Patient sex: M
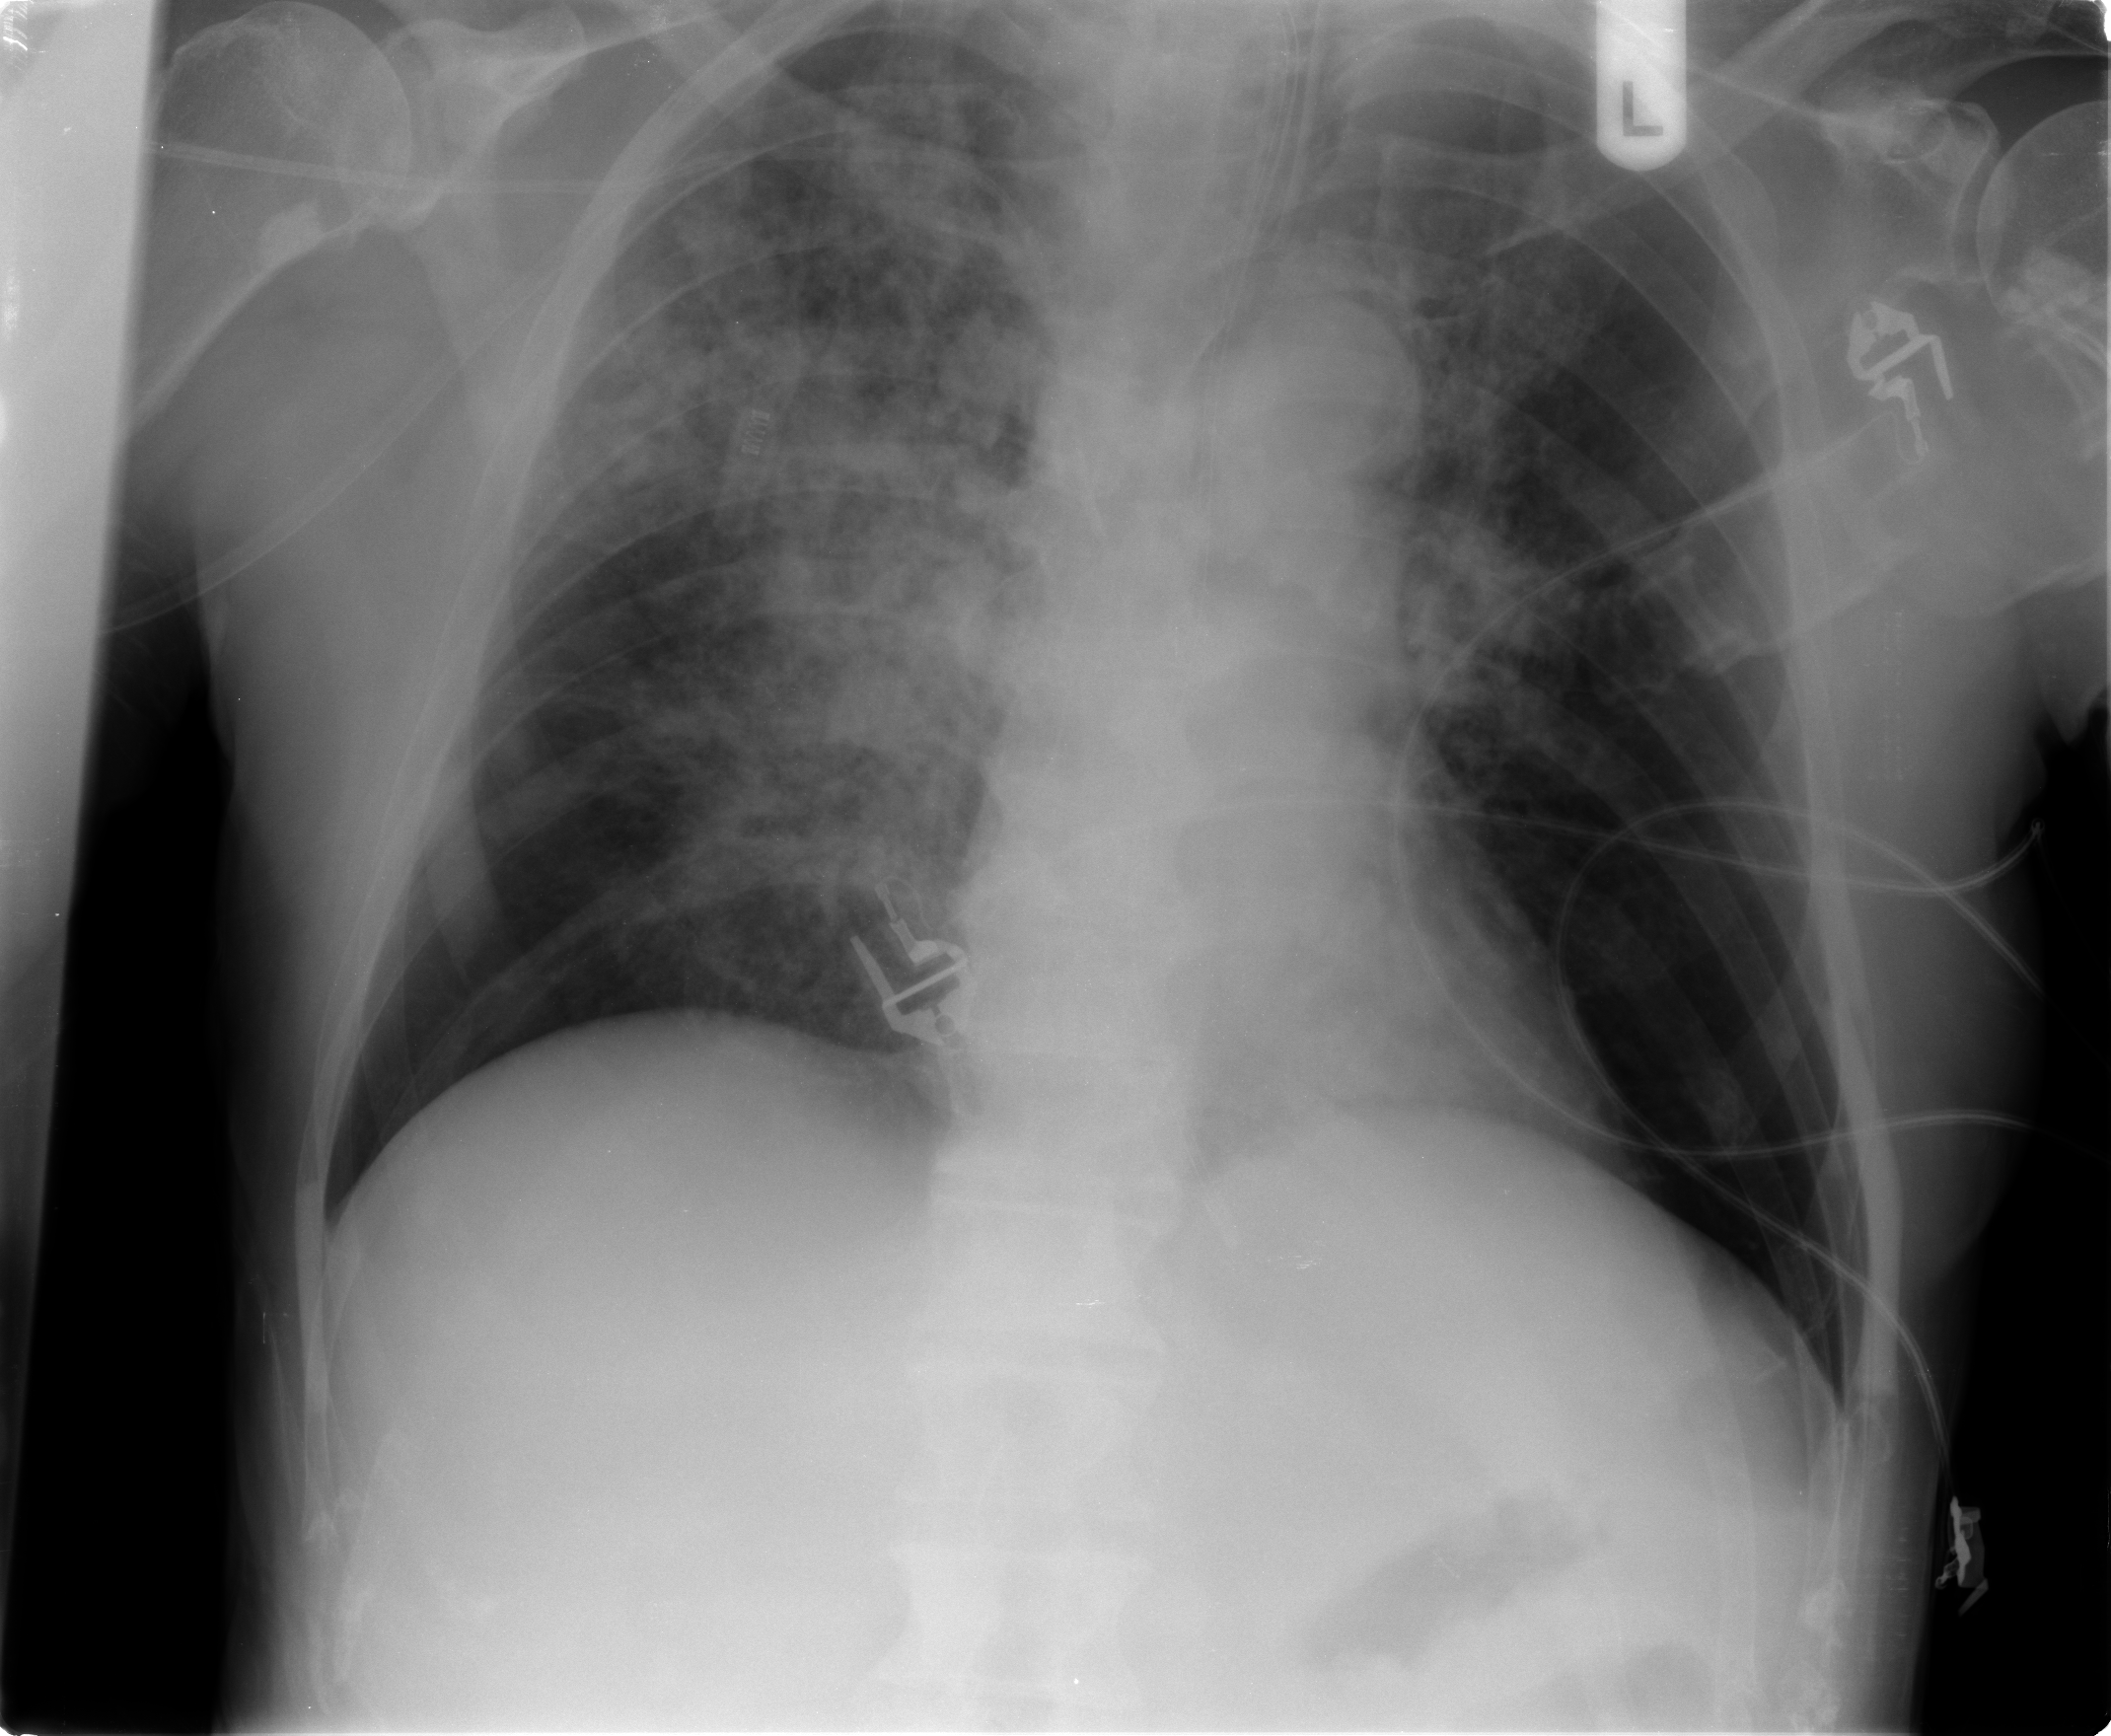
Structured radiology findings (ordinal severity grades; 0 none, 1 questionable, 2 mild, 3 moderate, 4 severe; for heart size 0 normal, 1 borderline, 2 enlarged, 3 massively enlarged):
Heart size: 0
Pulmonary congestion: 2
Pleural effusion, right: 0
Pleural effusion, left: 0
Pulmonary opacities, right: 3
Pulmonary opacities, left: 2
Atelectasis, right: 0
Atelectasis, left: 0